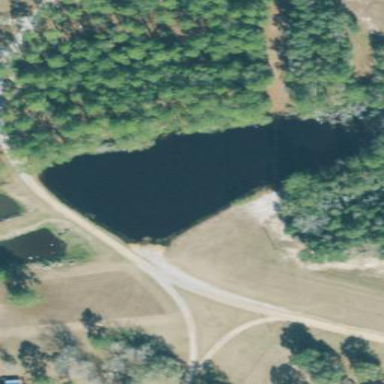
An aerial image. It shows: Reservoir of water.